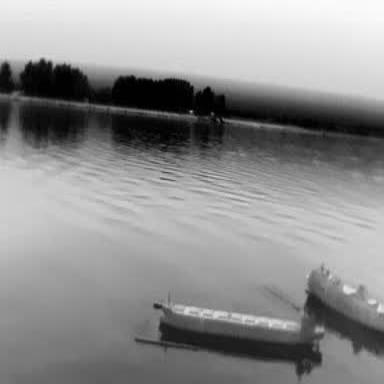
There are two objects shown in the infrared image, including a liner, and a container_ship.